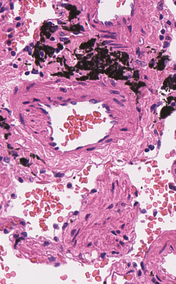
Tumor epithelial tissue: no
Tumor-associated stroma tissue: no
Normal tissue: yes